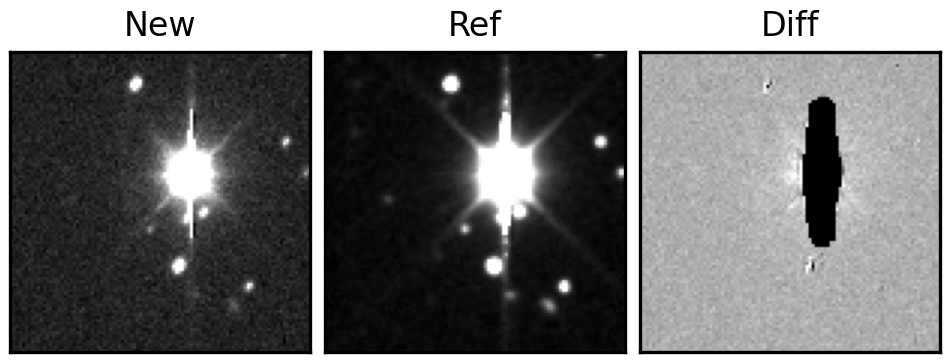
Label: bogus